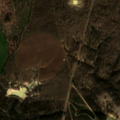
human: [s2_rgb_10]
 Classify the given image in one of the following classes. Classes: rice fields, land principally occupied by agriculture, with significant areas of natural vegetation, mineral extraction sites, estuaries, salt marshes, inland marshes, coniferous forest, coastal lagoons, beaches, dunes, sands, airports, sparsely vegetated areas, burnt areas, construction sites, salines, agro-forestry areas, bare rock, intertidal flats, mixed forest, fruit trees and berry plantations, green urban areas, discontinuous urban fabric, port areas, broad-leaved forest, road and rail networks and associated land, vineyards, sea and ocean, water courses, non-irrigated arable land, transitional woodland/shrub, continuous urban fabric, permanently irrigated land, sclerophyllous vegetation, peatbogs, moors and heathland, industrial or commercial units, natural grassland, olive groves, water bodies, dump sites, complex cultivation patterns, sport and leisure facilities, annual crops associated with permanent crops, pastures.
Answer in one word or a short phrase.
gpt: permanently irrigated land, complex cultivation patterns, transitional woodland/shrub